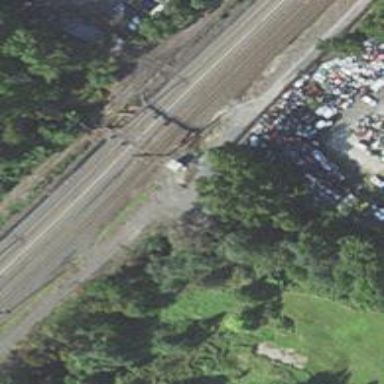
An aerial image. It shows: Railway signal.